Field crop: tomato
Growth stage: 2
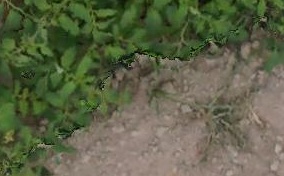
Species: tomato